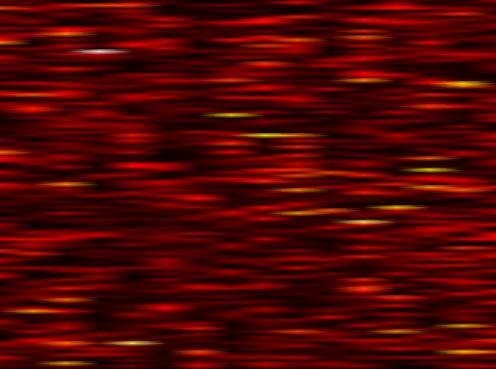
Label: UFMC